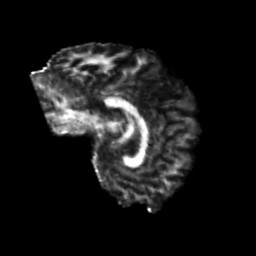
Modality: FA
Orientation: sagittal
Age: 23
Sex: female
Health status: healthy
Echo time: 0.074 s